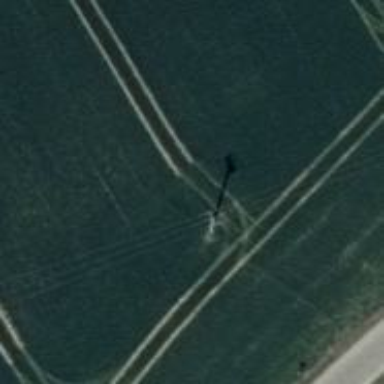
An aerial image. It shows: Pole with three cables attached.